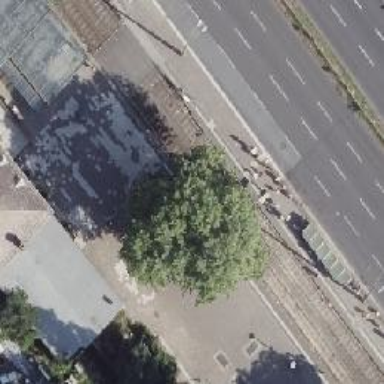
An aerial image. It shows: Tram stop position for public transport.